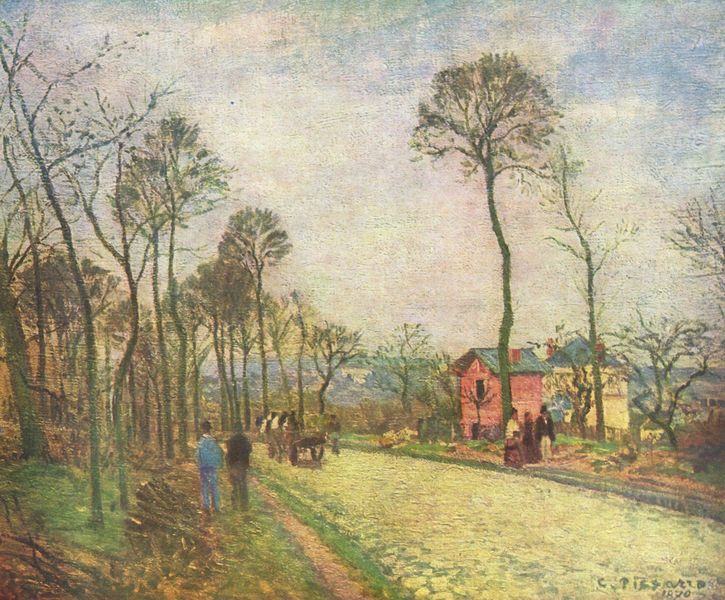
Titel: Straße
Künstler: Camille Pissarro
Standort: Paris
Institution: Musée d'Orsay
Schlagwörter: baum, blau, blätter, gemälde, gruppe, himmel, laub, mann, weiß, wolken, baumstämme, bäume, frauen, gelb, grün, impressionismus, landschaft, menschen, ocker, stadt, äste, braun, fenster, frankreich, frau, grau, hell, holz, hut, hüte, kleid, männer, pastell, schwarz, strasse, dach, gebäude, gras, haus, park, rot, weg, wiese, wolke, beige, leute, malerei, rock, zylinder, anzug, mensch, stehen, stein, steine, signatur, öl, ast, feld, horizont, häuser, natur, stamm, zweige, trampelpfad, gewand, paar, blatt, rosa, schön, wald, bauern, karren, pferd, pferde, räder, schornstein, stock, bewölkt, farbig, passanten, pflaster, zwei, hang, dorf, dächer, schornsteine, allee, kahl, landstraße, herbst, winter, idylle, signiert, spazieren, fußgänger, kutsche, figuren, wagen, böschung, ölgemälde, stämme, wetter, inschrift, gehrock, jackett, frühling, bauer, gruppen, waldrand, spaziergang, bedeckt, zweig, gehweg, kopfsteinpflaster, pflasterstein, pflastersteine, stöcke, leinwand, heiter, schimmel, sonntag, wurzeln, has, picasso, gehölz, brennholz, spaziergänger, wipfel, grü, gespann, lange kleider, fuhrwerk, pisarro, pissaro, pferdewagen, randstein, pissarro, camille, holzstapel, kopfsteine, sonnta, spazirgang, hazs, landleute, camille pissarro, camille pissaro, baumschnitt, camille piassaro, wolken4, rotes haus, e, 1870, 1820, c. pisarro, menschen strasse, frühlling, äumeleinwand